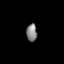
Tissue: lung
Cell type: Endothelial cells
Senescence score: 0.7177
Nuclear area (px): 185
Mean DAPI intensity: 130.33